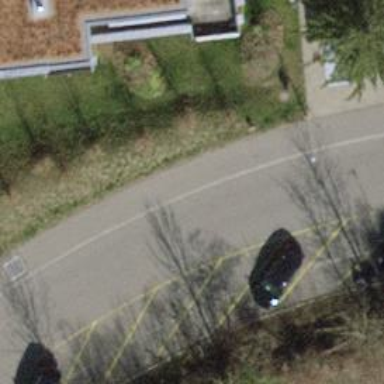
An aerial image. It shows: Sidewalk along the footway.